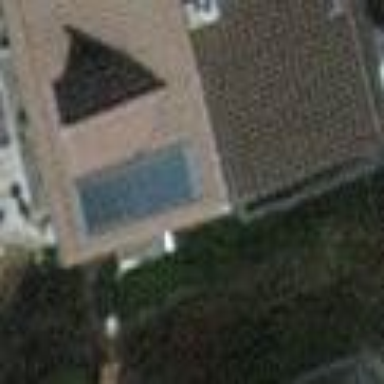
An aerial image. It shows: Semidetached house with gabled roof.